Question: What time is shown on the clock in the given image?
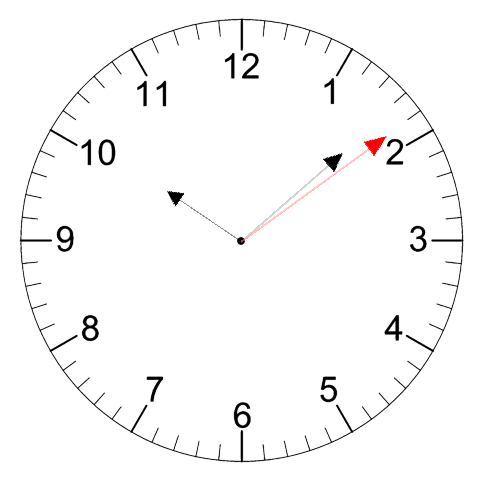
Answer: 10:08:09